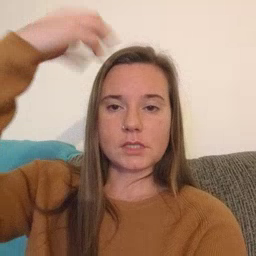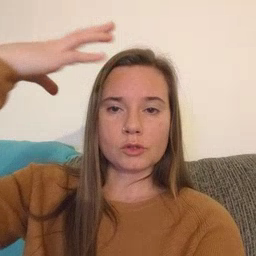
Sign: shower